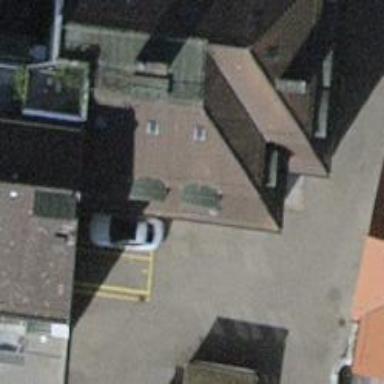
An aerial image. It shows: Café.